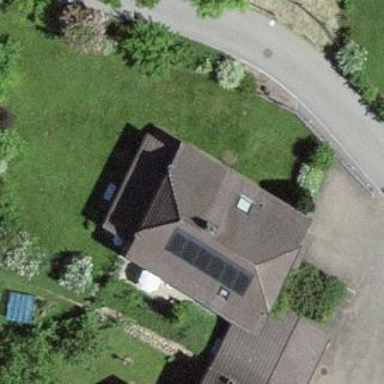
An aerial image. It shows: Residential building with half-hipped roof shape.